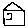
Label: house